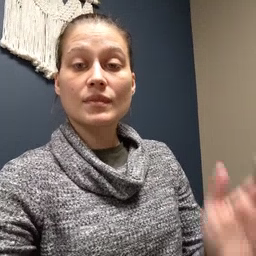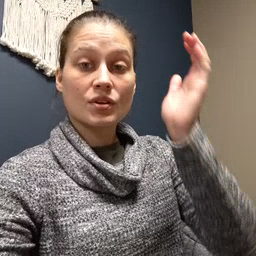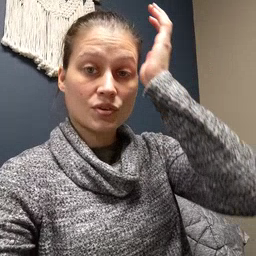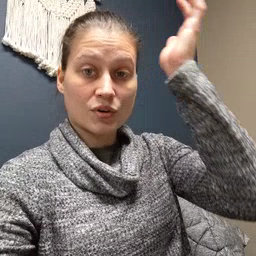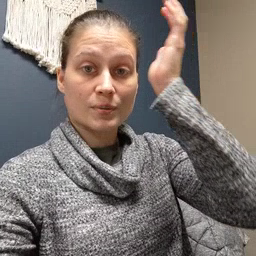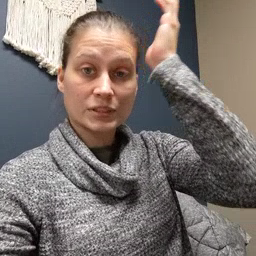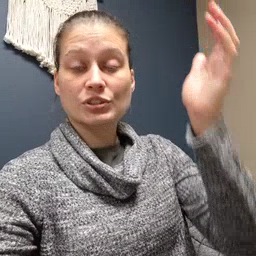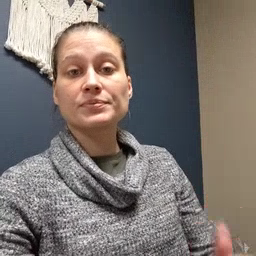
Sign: garbage